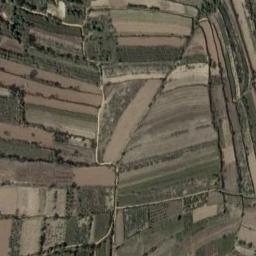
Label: terrace